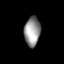
Tissue: prostate
Cell type: Endothelial cells
Senescence score: 0.7053
Nuclear area (px): 460
Mean DAPI intensity: 147.578